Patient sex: F
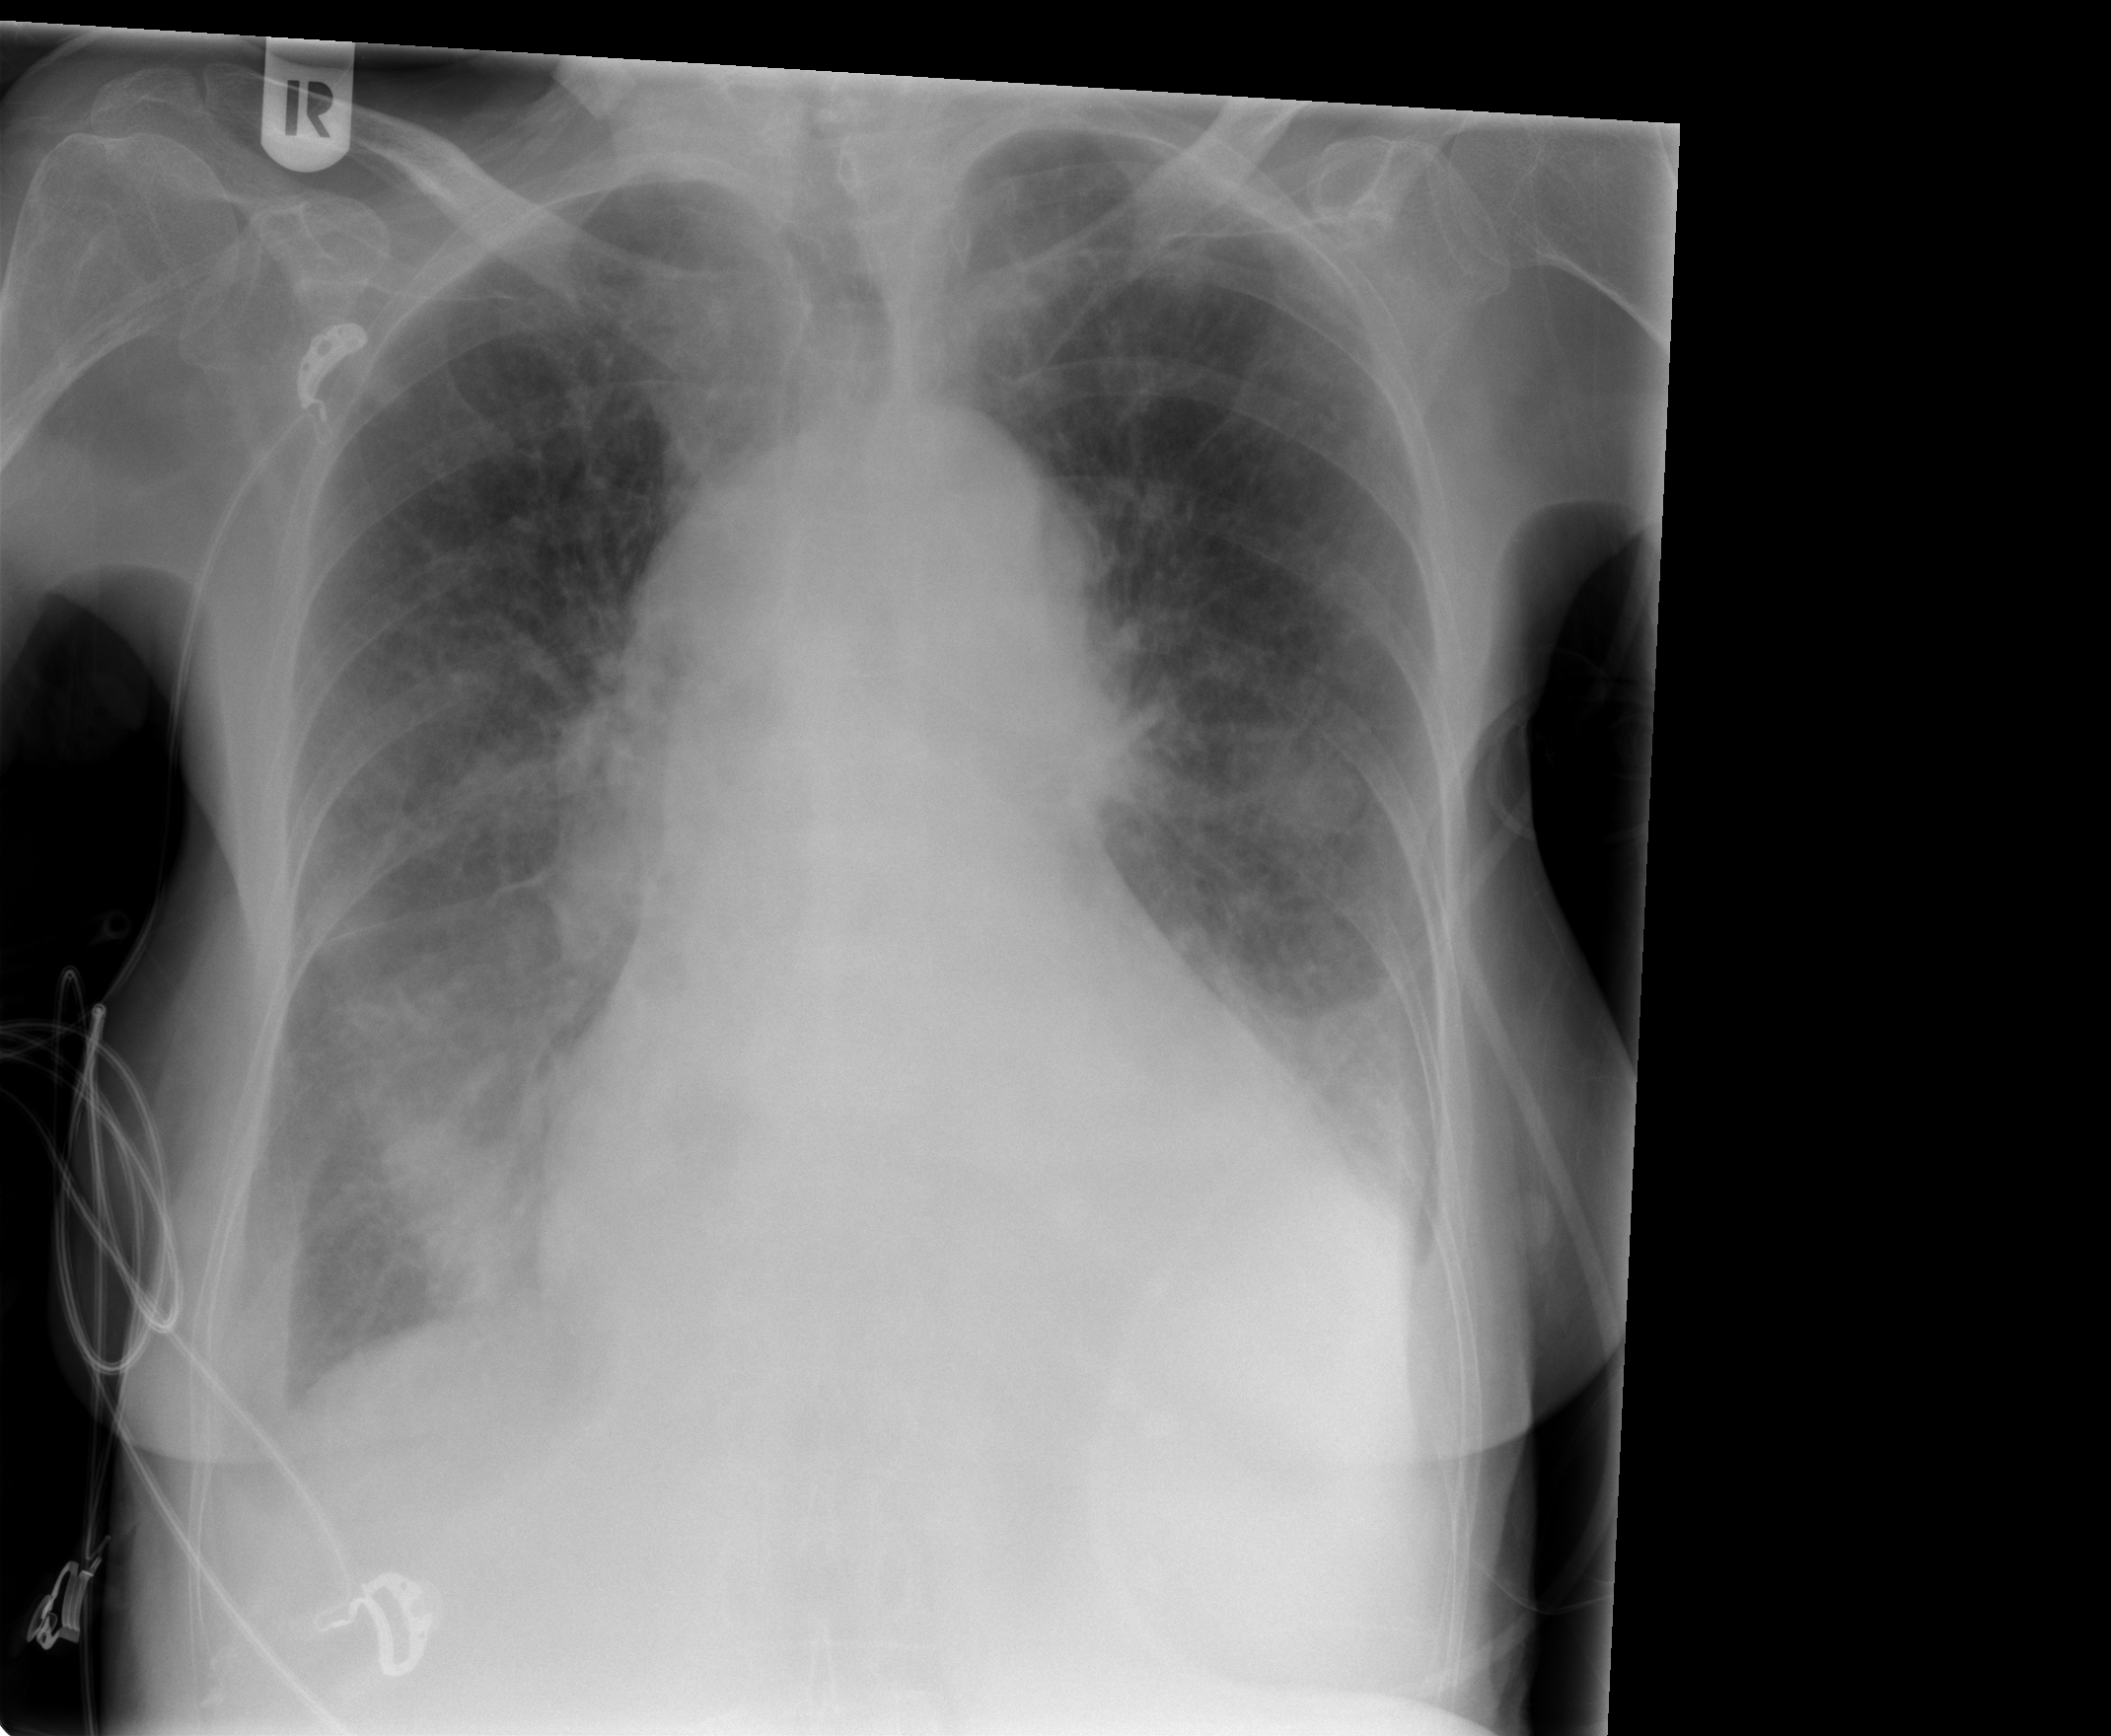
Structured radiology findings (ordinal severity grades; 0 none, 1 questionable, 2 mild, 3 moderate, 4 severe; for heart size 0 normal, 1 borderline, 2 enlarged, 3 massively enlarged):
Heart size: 2
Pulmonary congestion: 3
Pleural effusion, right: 2
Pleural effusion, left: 2
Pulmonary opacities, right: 2
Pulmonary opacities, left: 2
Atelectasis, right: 2
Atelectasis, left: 2